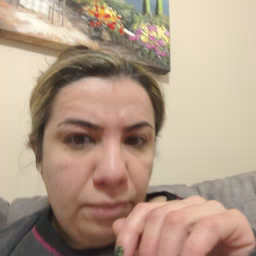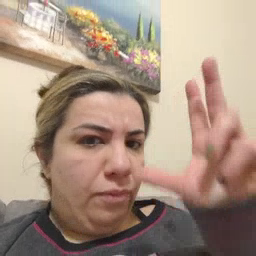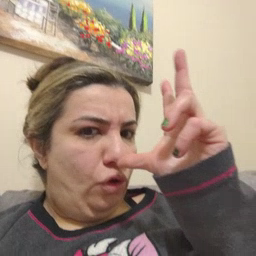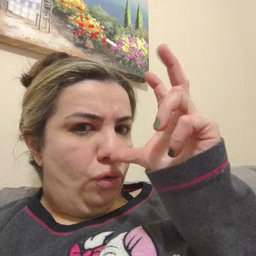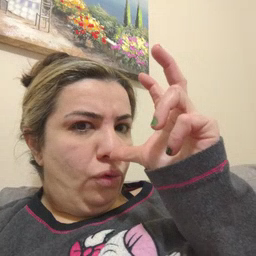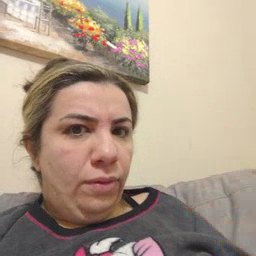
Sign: bug